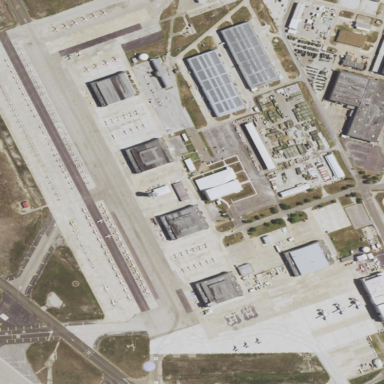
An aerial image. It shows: Concrete apron at the airport.